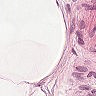
Metastatic tissue present: no